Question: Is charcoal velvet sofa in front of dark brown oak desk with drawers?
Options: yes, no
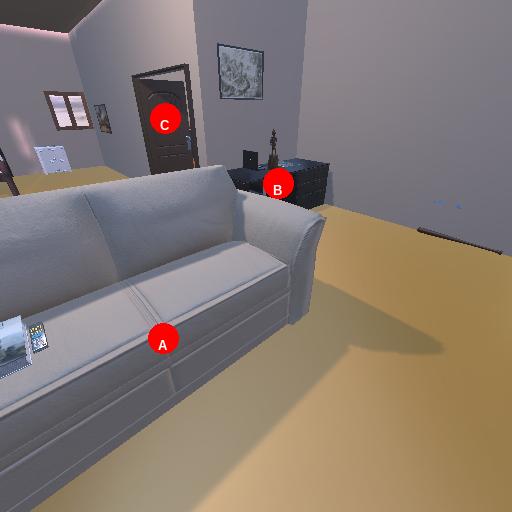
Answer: yes